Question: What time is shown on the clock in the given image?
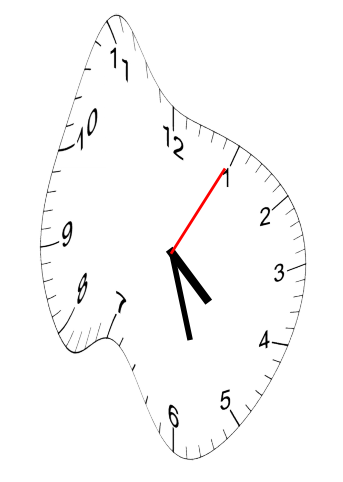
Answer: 04:27:05